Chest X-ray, PA view. Patient: 67 years old, sex M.
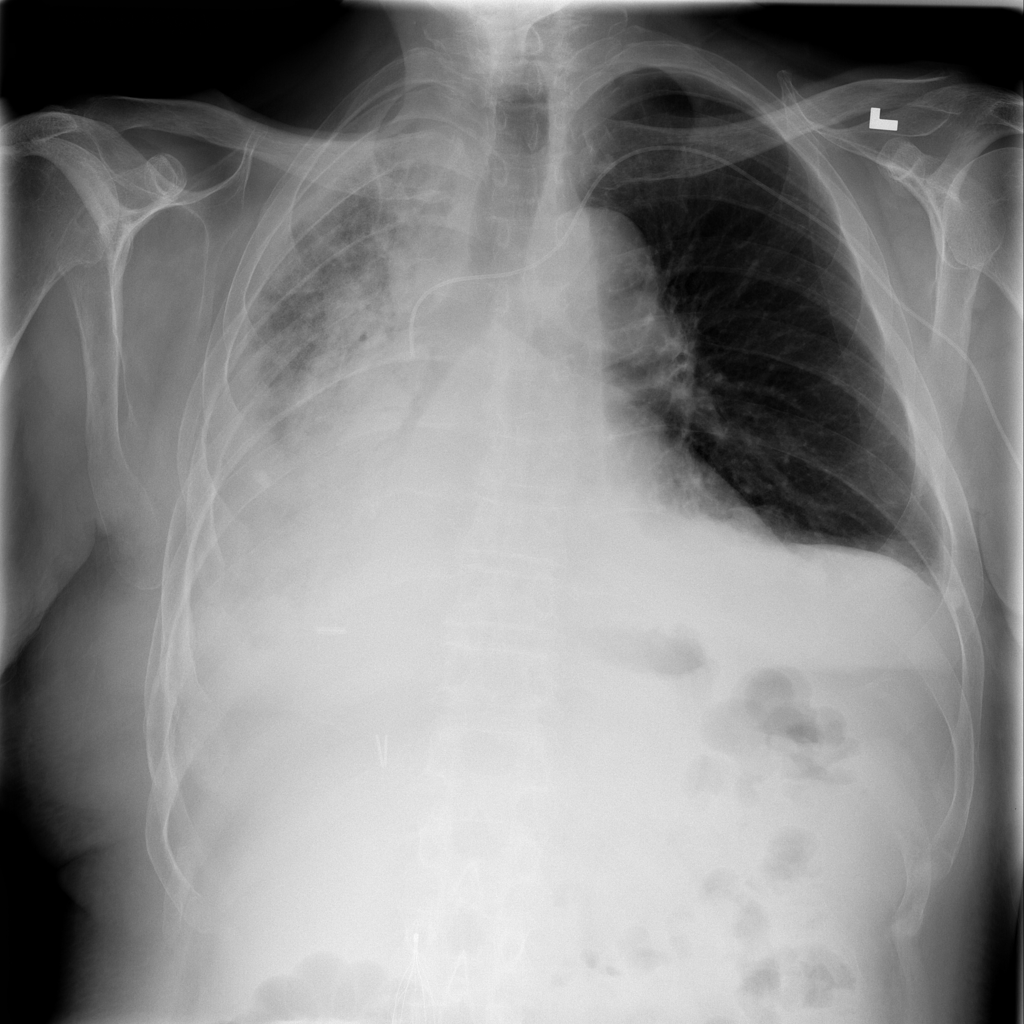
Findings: No Finding